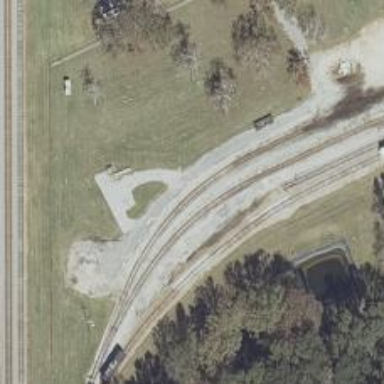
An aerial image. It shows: Railway spur service.